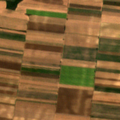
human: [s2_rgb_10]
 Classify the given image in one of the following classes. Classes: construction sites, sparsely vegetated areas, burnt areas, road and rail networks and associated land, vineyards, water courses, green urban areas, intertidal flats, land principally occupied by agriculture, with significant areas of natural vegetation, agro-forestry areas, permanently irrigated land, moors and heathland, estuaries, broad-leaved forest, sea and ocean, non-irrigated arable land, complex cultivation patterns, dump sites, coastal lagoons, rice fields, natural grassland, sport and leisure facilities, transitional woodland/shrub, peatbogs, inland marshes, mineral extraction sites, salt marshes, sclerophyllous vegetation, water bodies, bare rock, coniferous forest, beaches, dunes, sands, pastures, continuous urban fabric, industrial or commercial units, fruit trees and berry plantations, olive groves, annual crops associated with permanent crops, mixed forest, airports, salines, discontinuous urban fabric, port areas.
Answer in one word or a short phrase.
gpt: non-irrigated arable land